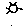
Label: sun